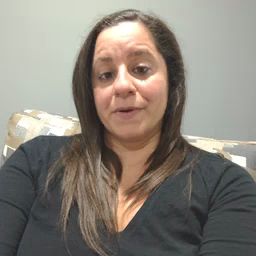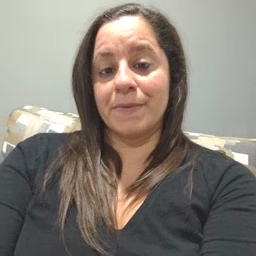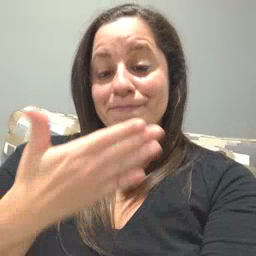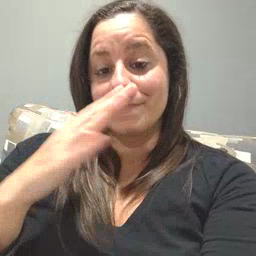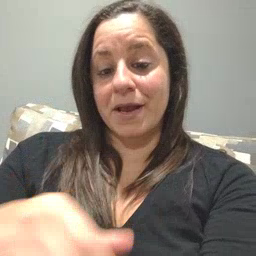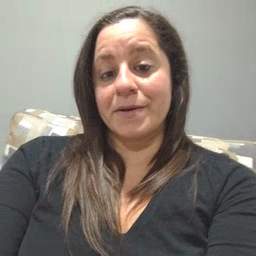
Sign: bad